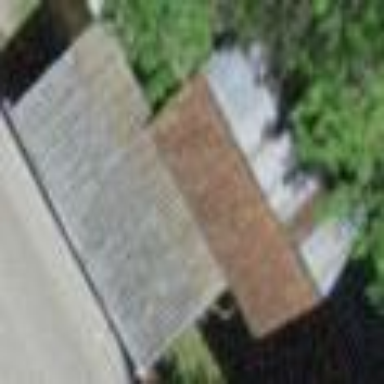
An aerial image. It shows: Shed.